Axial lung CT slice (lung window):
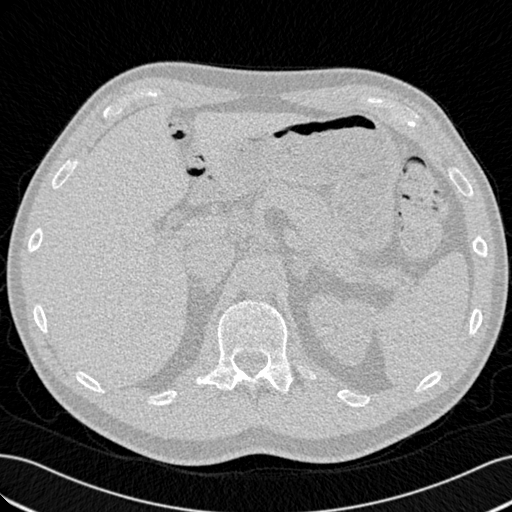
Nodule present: no